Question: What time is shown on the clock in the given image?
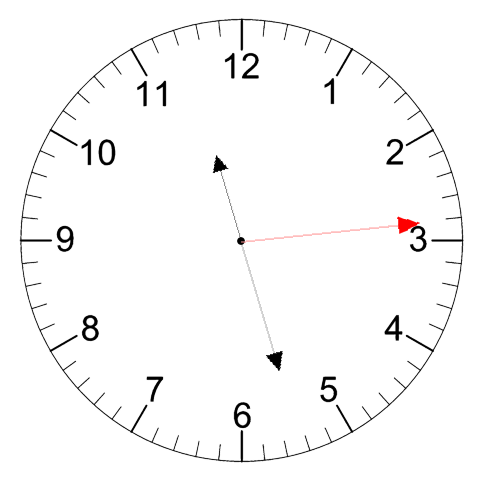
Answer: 11:27:14